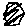
Label: hexagon